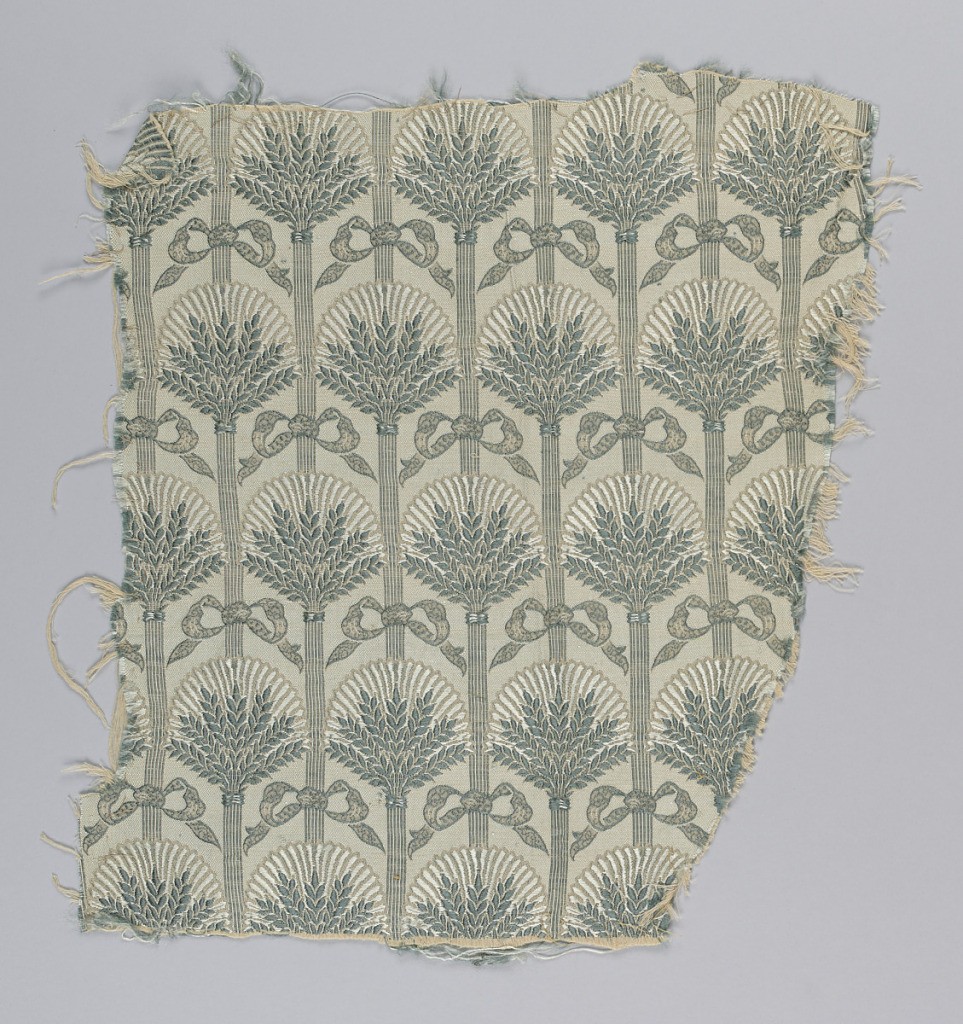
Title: Textile
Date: late 19th–early 20th century
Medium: Material: cotton, silk Technique: woven
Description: All-over pattern of vertical stripes or pillar supporting offset rows of a fan shaped group of leaves topped by a ribbon bow. Pattern in green and ivory on a light grey background.